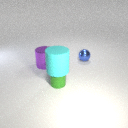
small green rubber cylinder to the right of large purple metal cylinder